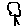
Label: tree